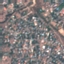
Label: Residential